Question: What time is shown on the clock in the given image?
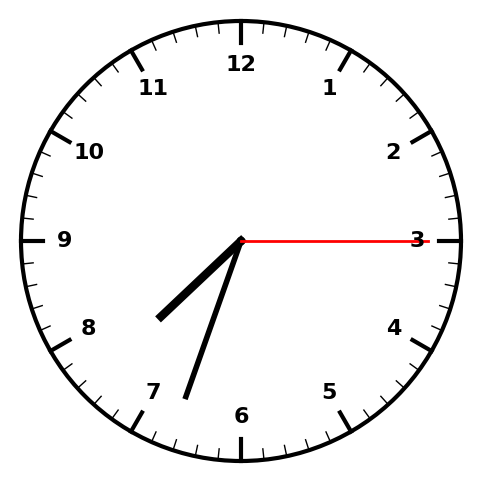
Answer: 07:33:15